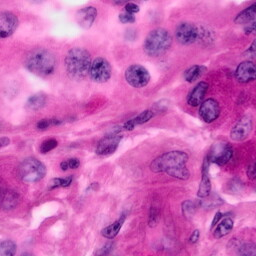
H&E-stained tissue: Pancreatic